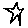
Label: star